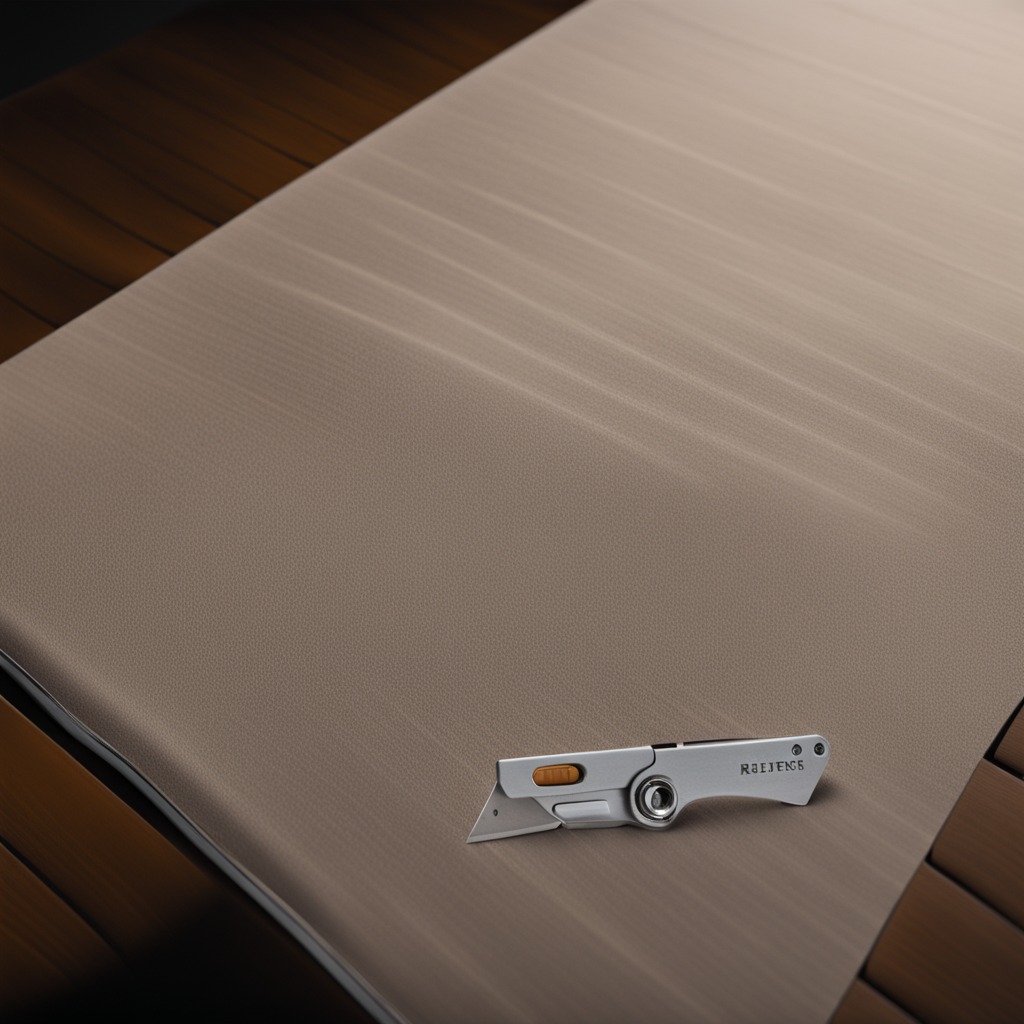
A utility knife lying on a wooden table.